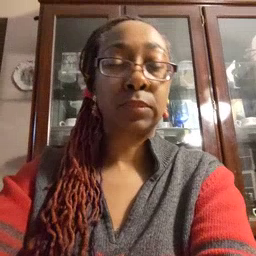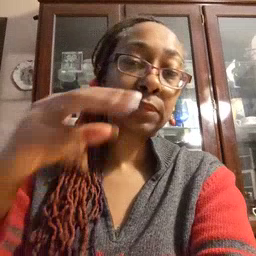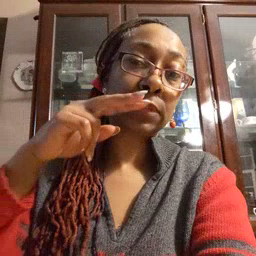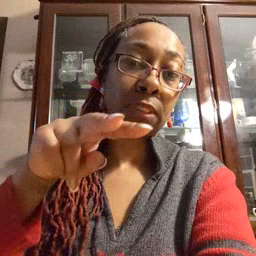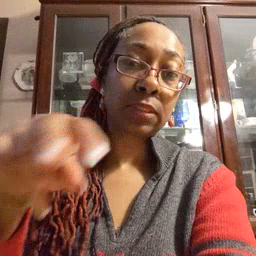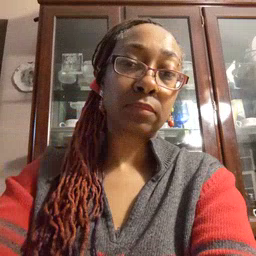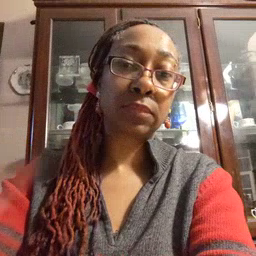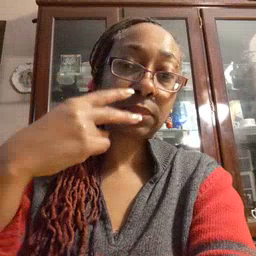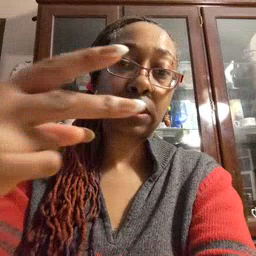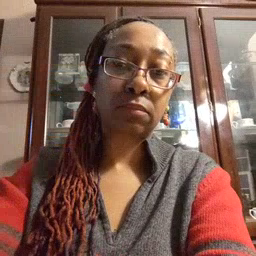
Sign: see